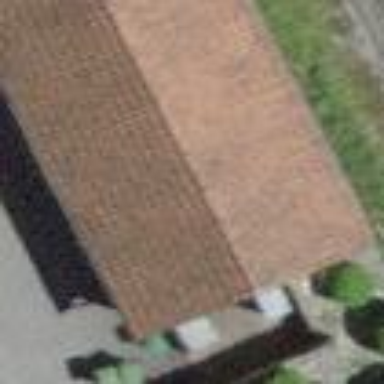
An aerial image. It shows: Garage.